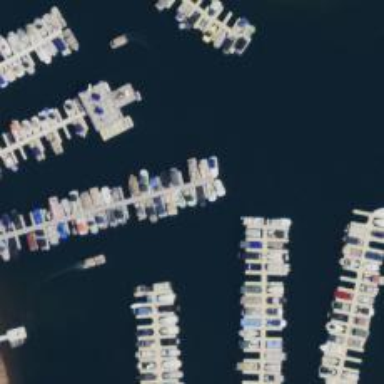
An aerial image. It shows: Man-made pier.